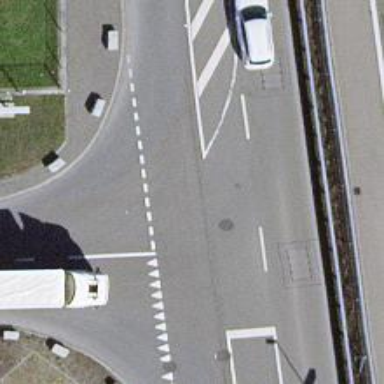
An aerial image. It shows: Road with "give way" sign.